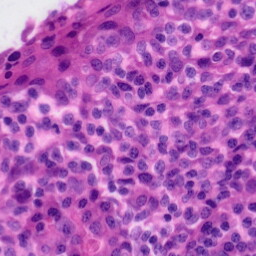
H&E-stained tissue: Tonsil